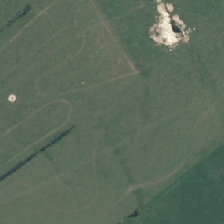
Land cover: shortrotation_cropland